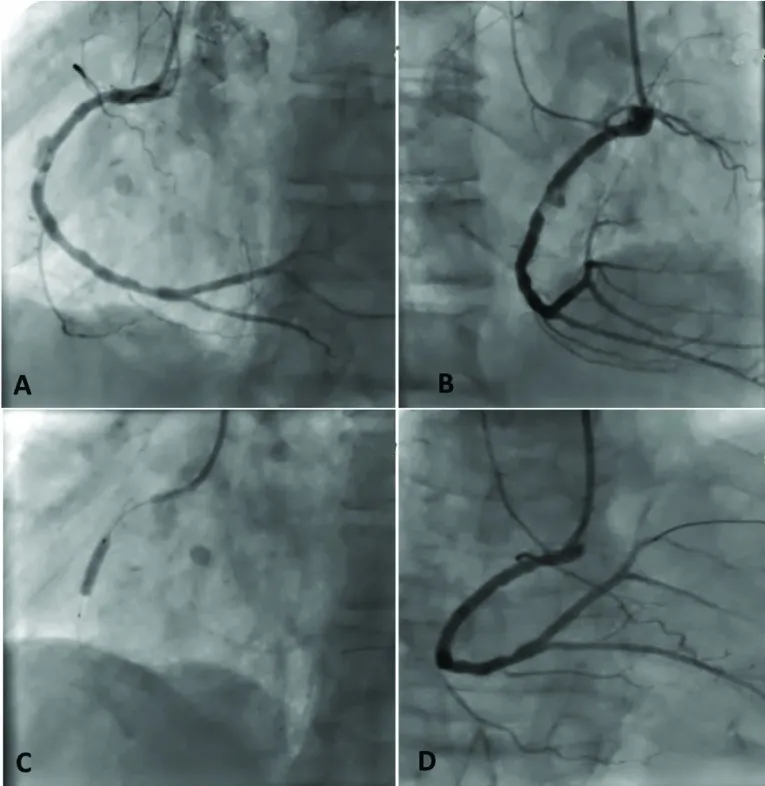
Coronary angiogram images of the second primary angioplasty:
A and
B show the intrastent thrombus with mycotic aneurysm of the right coronary artery. C and
D show the right coronary artery angioplasty with an overlapping bare metal stent.
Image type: radiology (x_ray)